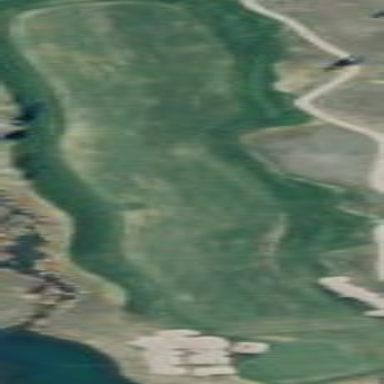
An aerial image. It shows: Grassy fairway on golf course.